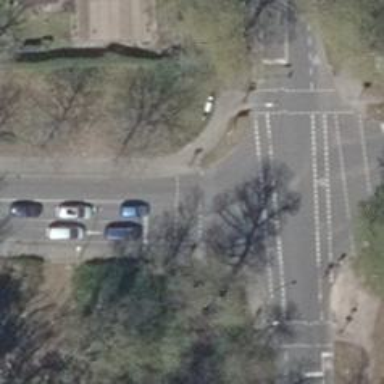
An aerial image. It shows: Road crossing with traffic signals.